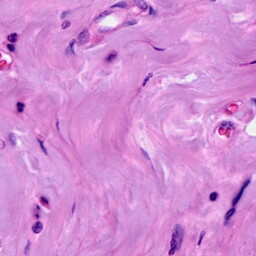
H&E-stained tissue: Breast